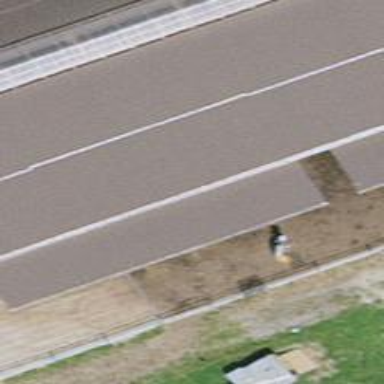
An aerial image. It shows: View of roof of building.